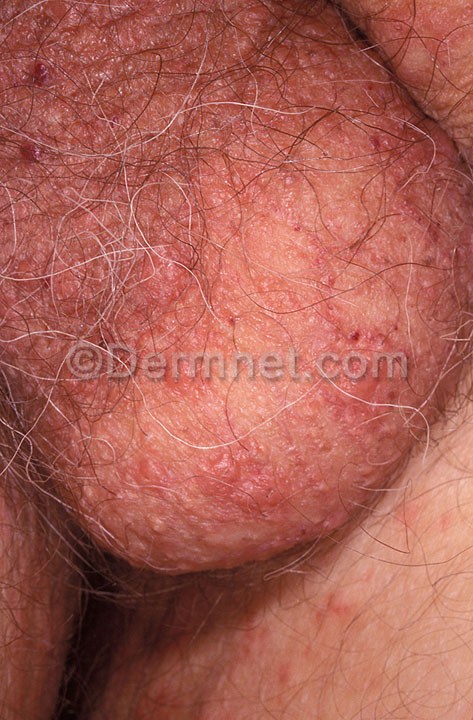
Disease: Scabies Lyme Disease and other Infestations and Bites